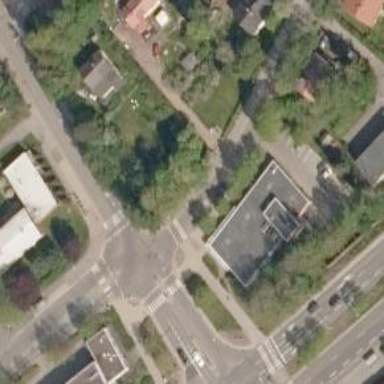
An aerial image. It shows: Uncontrolled road crossing.